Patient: sex F, age 57
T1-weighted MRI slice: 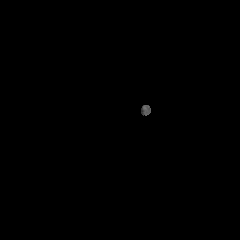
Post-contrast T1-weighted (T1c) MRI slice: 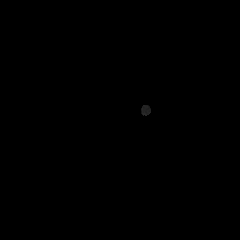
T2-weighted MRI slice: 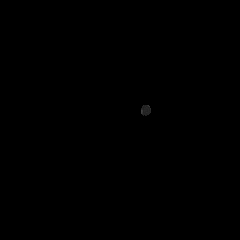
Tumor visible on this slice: no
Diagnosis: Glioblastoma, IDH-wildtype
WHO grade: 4